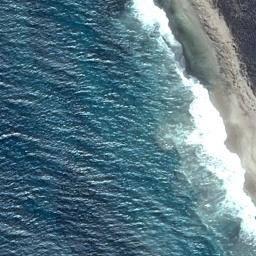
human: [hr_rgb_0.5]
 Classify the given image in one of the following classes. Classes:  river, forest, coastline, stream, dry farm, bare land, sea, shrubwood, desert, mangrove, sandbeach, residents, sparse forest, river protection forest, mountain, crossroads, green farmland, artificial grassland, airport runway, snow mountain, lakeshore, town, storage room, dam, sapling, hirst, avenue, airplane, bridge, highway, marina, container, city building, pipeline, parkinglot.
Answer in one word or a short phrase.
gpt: coastline